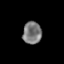
Tissue: skin
Cell type: T cells
Senescence score: 0.2736
Nuclear area (px): 414
Mean DAPI intensity: 120.476